Interaction volume radius: 5 \u00c5
Interaction volume height: 15 \u00c5
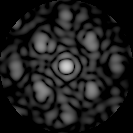
Disorder parameter: 0.465